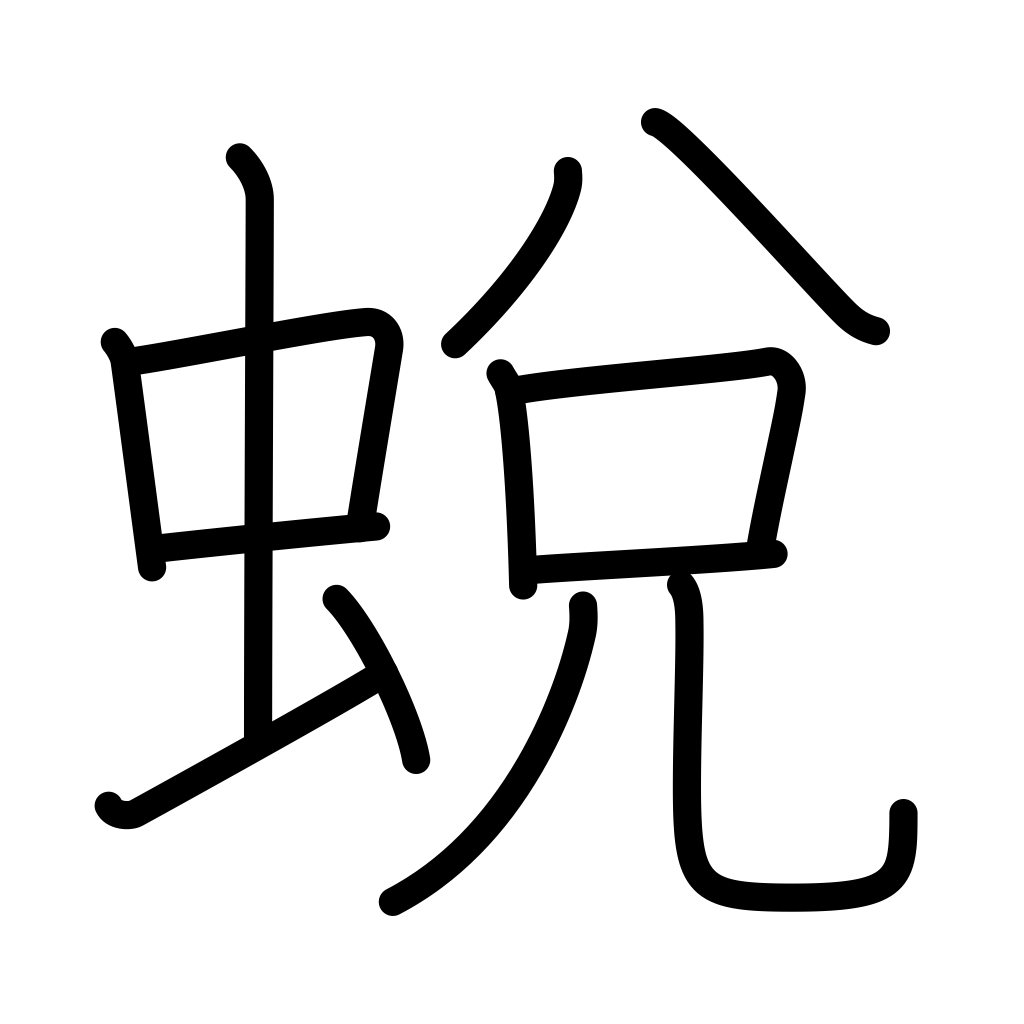
Meaning: insect moulting